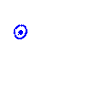
Particle: electron